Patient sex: M
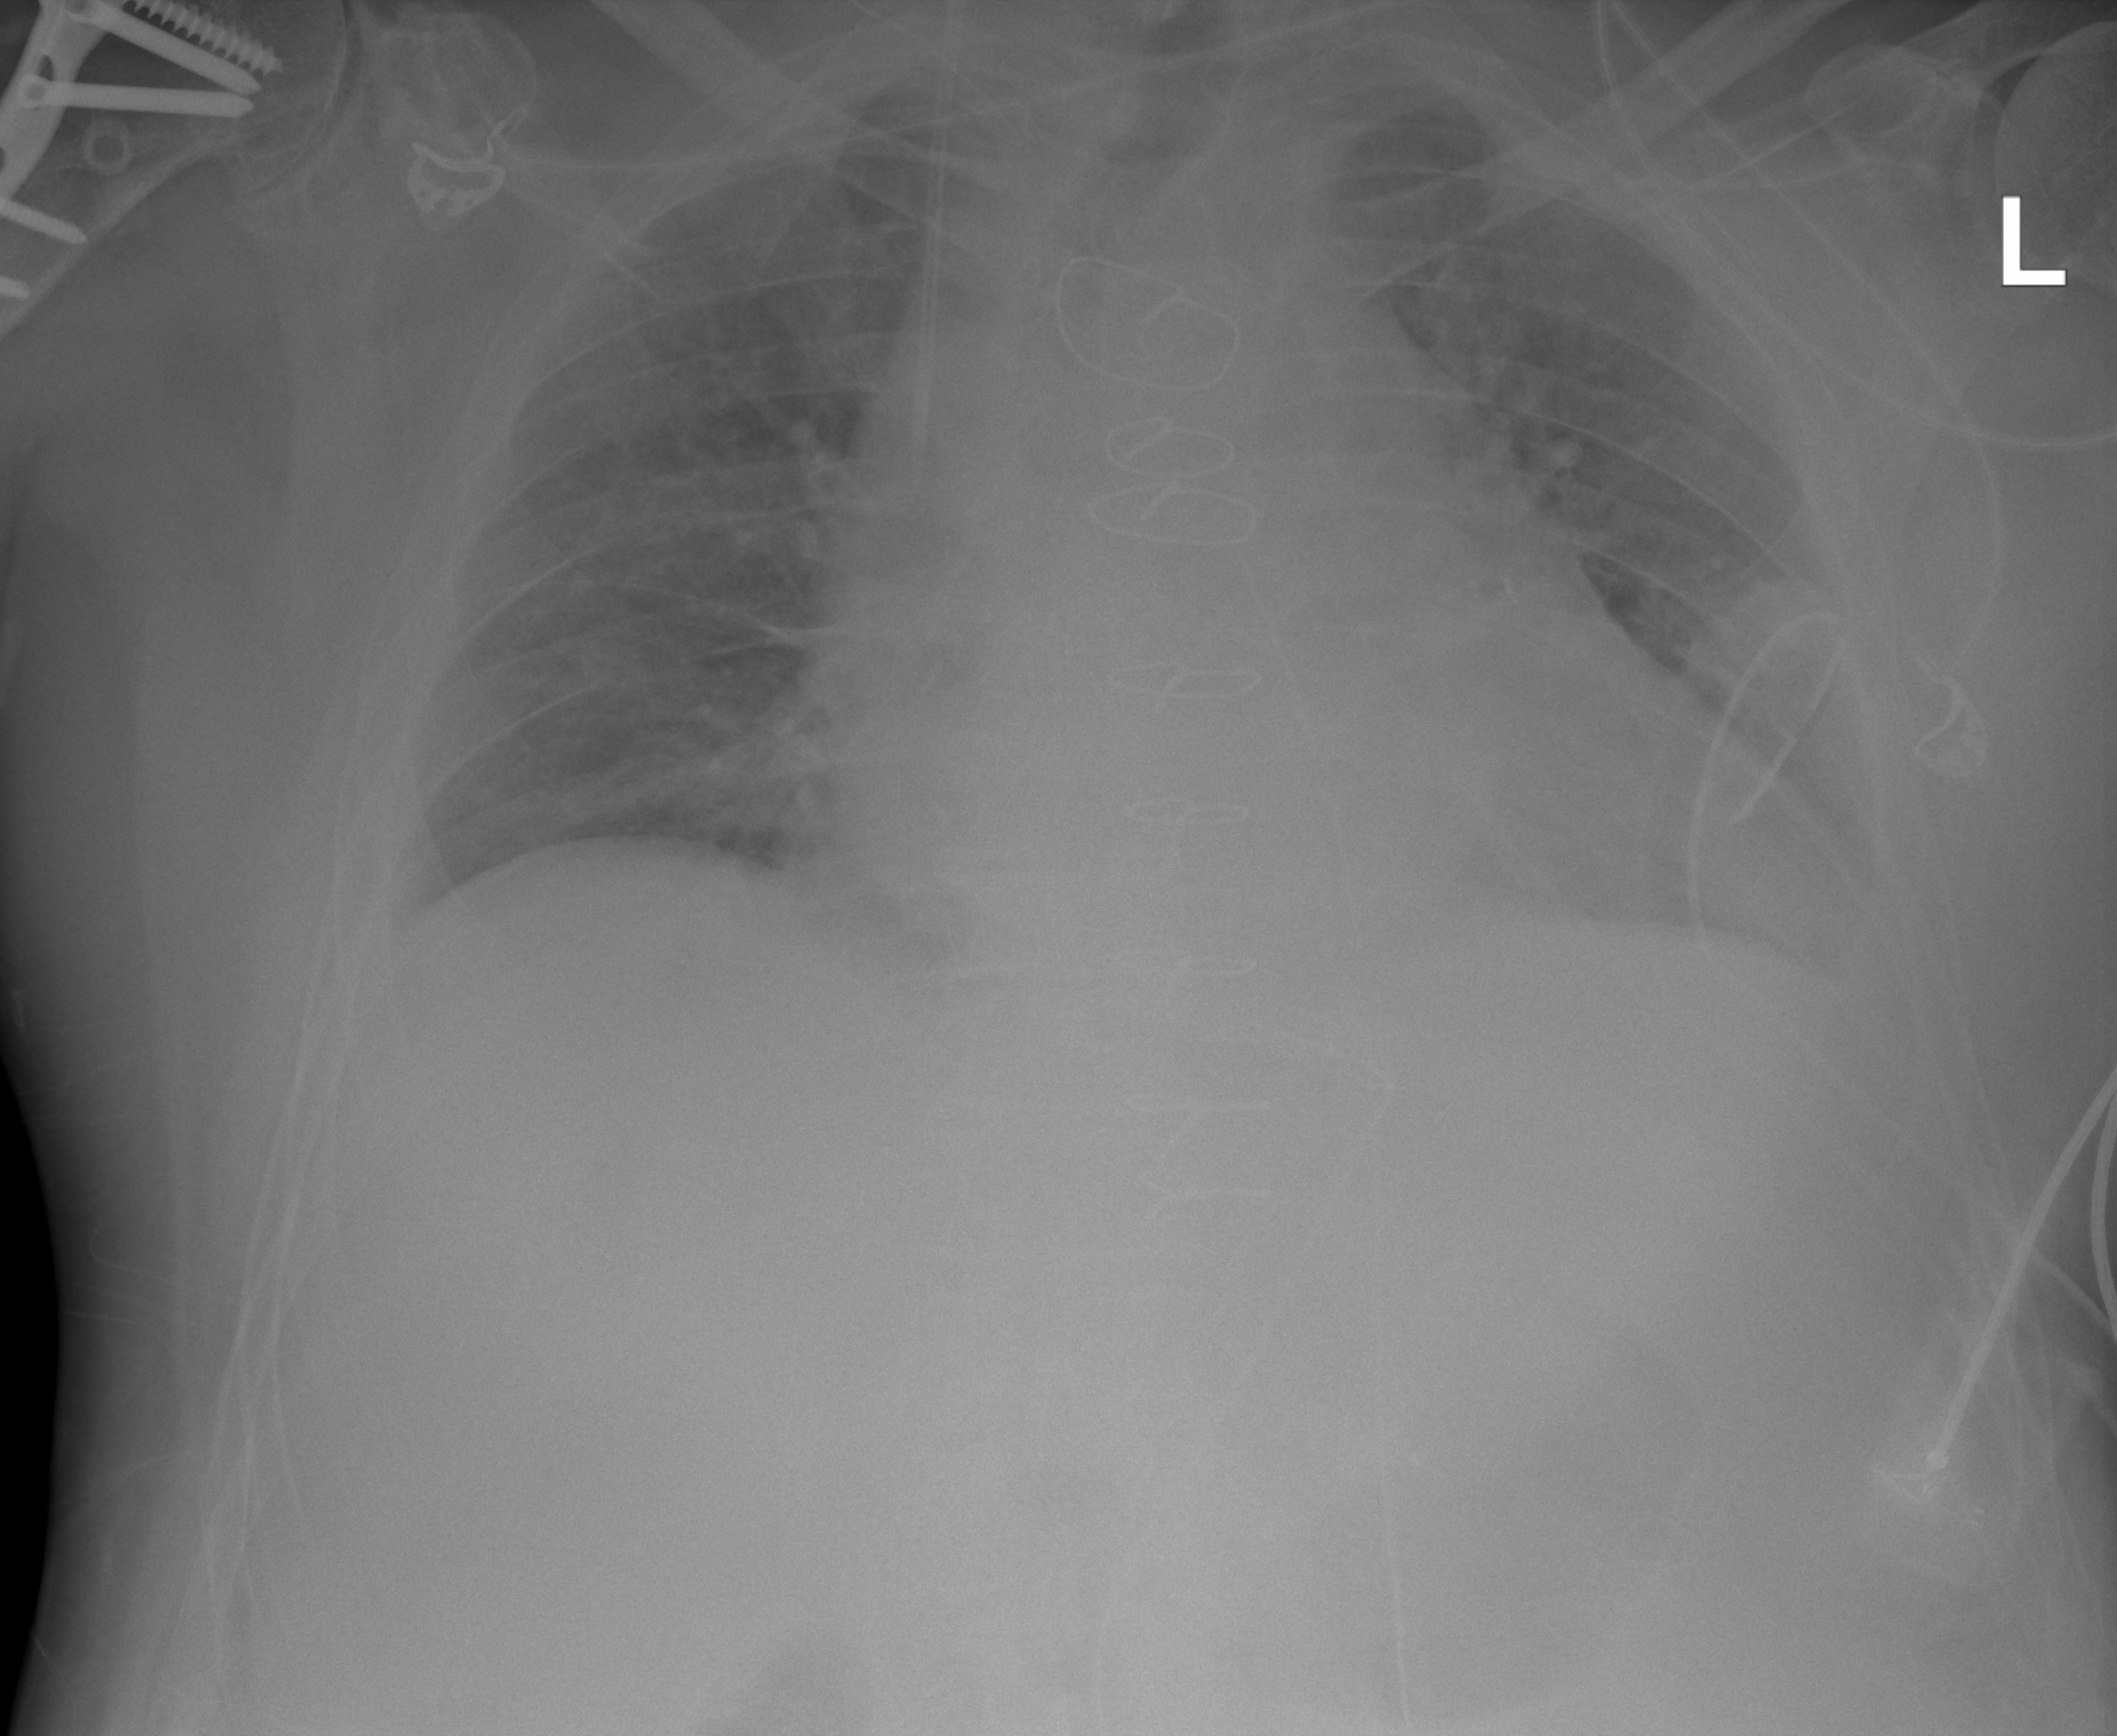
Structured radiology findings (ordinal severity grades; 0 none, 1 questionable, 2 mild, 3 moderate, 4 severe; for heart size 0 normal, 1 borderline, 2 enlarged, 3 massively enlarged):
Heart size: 2
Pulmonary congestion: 2
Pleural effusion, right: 0
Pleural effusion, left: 0
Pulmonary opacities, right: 0
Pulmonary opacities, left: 0
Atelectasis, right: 0
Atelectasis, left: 2